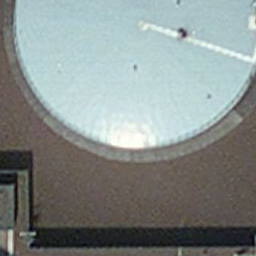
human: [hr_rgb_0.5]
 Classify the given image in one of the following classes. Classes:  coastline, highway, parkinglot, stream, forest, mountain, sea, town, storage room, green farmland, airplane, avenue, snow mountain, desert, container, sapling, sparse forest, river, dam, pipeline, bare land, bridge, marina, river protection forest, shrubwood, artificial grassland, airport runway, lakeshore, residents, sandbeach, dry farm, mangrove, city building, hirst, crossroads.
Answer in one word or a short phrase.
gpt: storage room